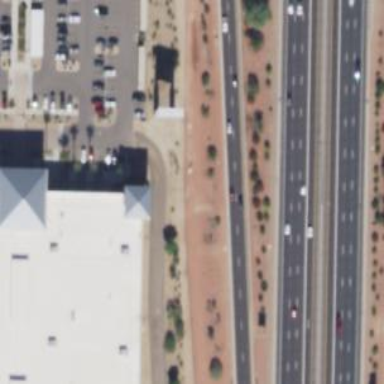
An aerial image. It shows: Asphalt alley designated as service road.